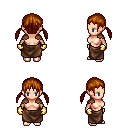
a pixel art fantasy rpg character, female body template, human, light skin, leather shoulder armor, robe skirt, brunette twin-tailed hairstyle, gold gloves, four views (front, back, left, right), 2x2 character sprite sheet, small pixel art, hard edges, no anti-aliasing